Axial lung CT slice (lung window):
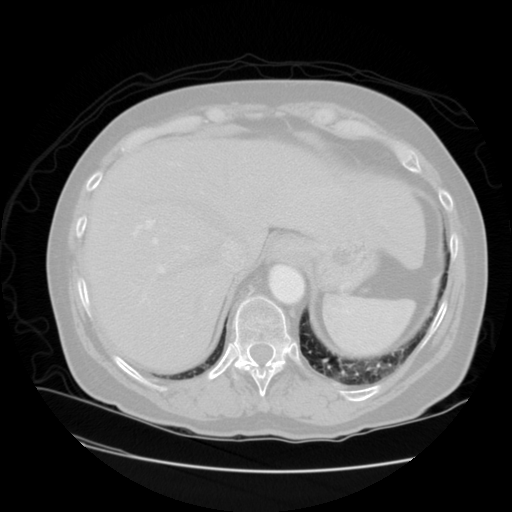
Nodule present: no